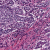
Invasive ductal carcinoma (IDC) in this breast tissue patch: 1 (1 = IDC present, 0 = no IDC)